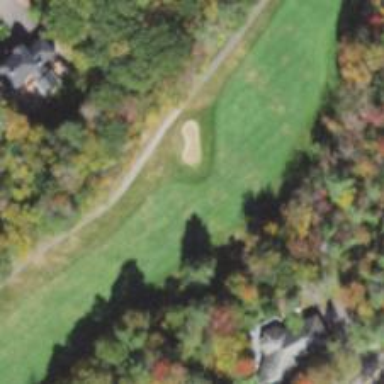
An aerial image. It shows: View of golf hole.